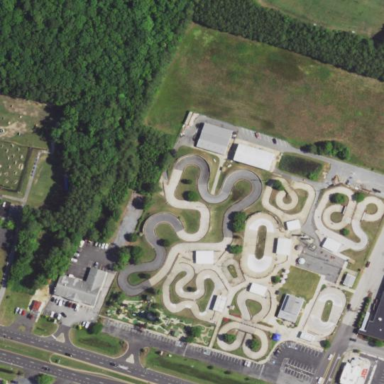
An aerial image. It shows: Karting raceway for sports enthusiasts.